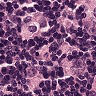
Metastatic tissue present: yes